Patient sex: M
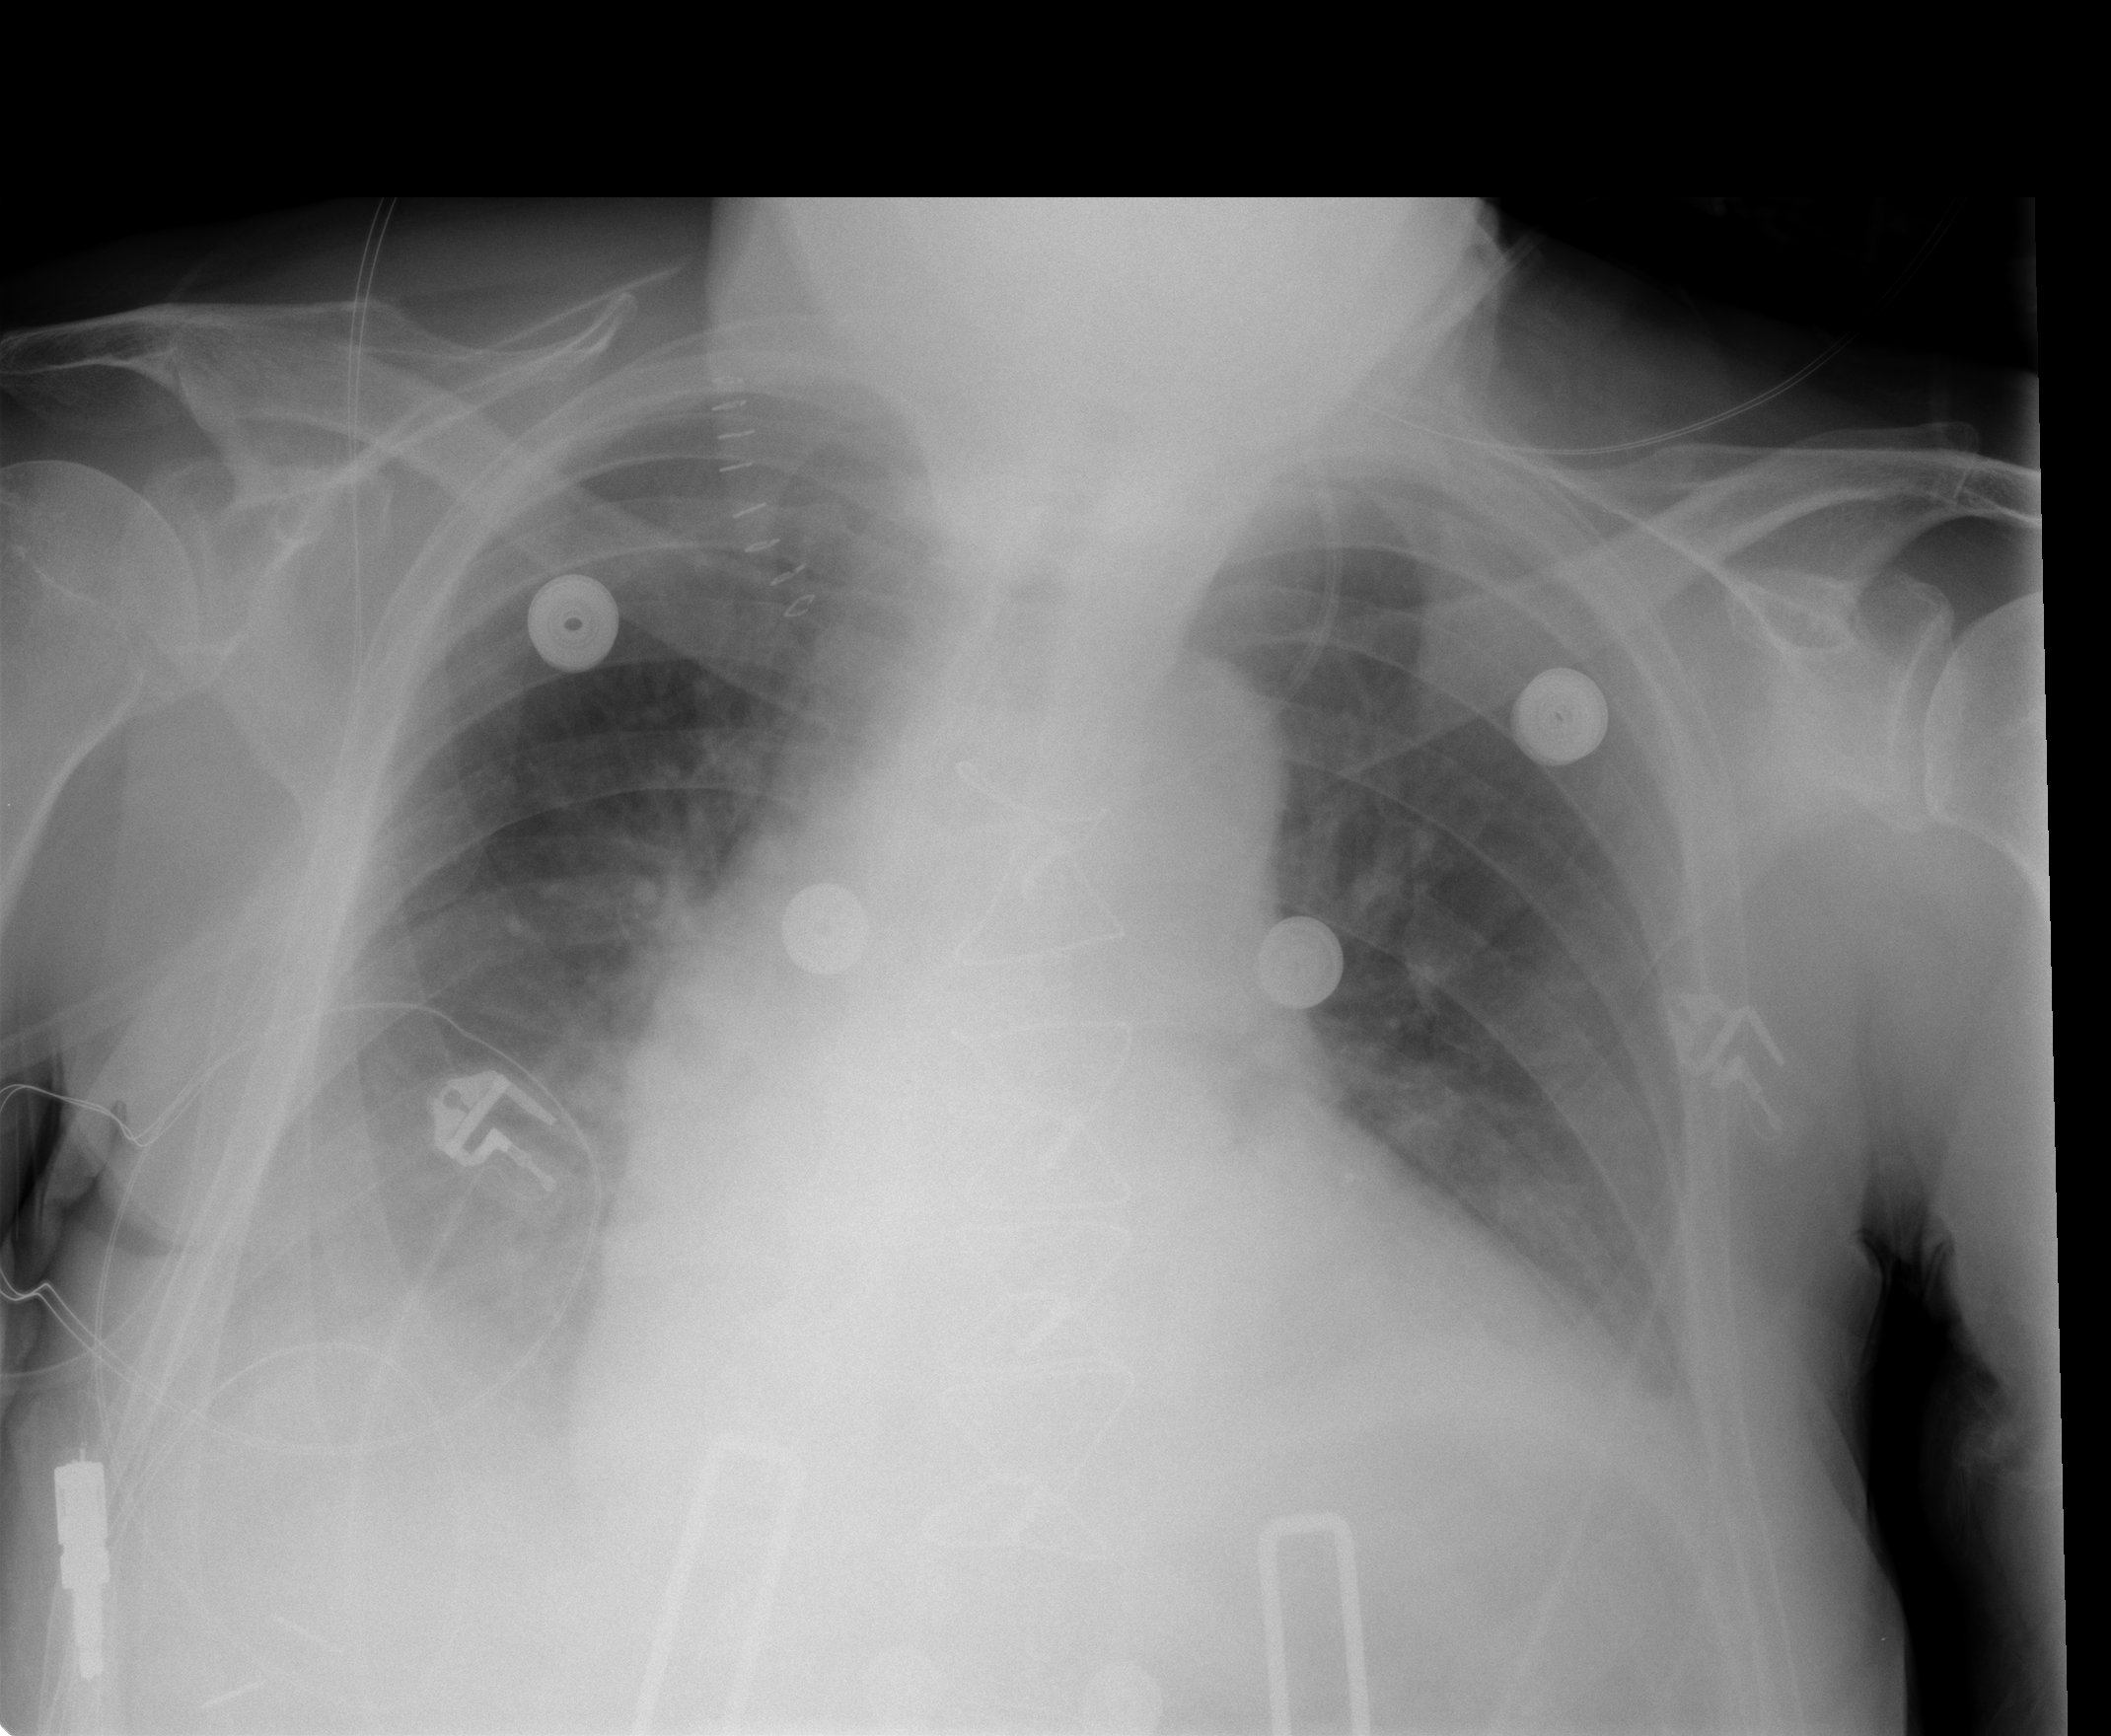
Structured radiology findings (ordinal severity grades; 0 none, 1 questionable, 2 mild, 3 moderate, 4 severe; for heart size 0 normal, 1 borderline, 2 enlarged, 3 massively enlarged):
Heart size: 2
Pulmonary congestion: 2
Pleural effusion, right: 0
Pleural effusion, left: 1
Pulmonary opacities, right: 0
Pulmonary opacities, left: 0
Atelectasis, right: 0
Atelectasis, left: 0